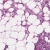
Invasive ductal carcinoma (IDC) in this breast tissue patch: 0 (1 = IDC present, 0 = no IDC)